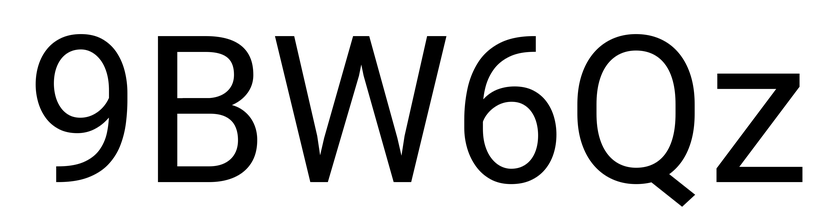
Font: Roboto_Regular